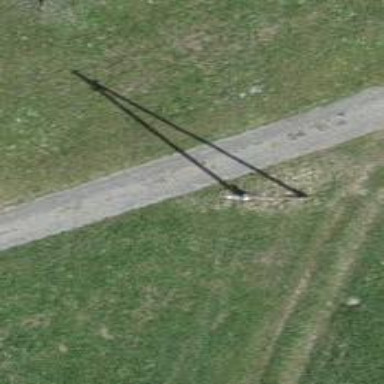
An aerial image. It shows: Minor power line.